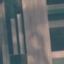
Land use / land cover: AnnualCrop